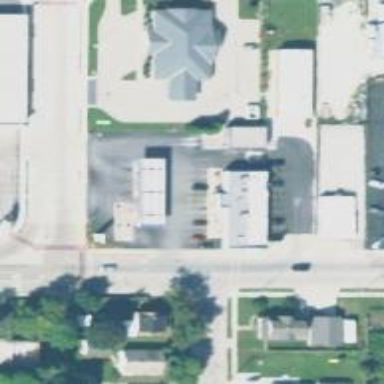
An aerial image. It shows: Convenience shop.